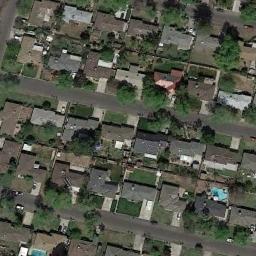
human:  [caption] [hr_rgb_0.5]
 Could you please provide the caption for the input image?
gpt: A dense residential area has lots of trees and houses arranged neatly while one of houses has a pool .

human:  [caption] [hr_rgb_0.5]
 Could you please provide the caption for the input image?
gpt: The dense residential is next to the road and some trees .

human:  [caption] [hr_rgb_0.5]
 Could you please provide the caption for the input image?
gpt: There are many roads in densely populated areas and densely arranged houses and trees of different sizes and shapes .

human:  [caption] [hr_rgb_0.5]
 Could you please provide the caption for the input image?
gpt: There are trees all around the house .

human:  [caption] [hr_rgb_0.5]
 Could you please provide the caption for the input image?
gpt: A dense residential area with many houses with black roofs and brown roofs .